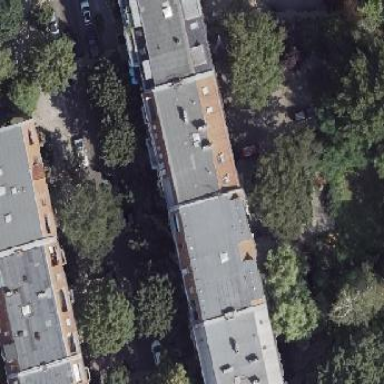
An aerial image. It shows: Building consisting of apartments with double saltbox roof shape.